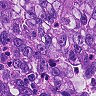
Metastatic tissue present: yes